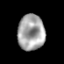
Tissue: prostate
Cell type: Myeloid cells
Senescence score: 0.2714
Nuclear area (px): 944
Mean DAPI intensity: 164.404